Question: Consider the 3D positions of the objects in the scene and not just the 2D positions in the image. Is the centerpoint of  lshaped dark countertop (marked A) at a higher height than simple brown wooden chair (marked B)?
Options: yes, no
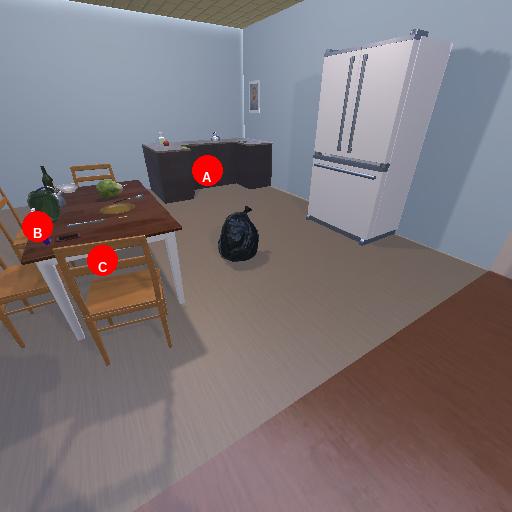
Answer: yes